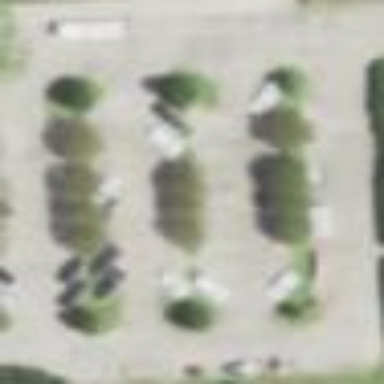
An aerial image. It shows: Parking area with surface.